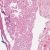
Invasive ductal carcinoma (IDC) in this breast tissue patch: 0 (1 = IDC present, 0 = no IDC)